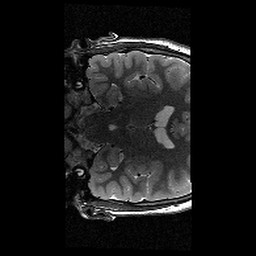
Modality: T2w
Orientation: coronal
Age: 12
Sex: male
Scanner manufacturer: siemens
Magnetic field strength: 3 T
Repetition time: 9.23 s
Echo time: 0.067 s